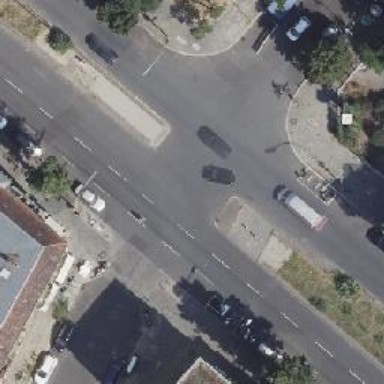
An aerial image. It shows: Asphalt road with junction and lane markings.